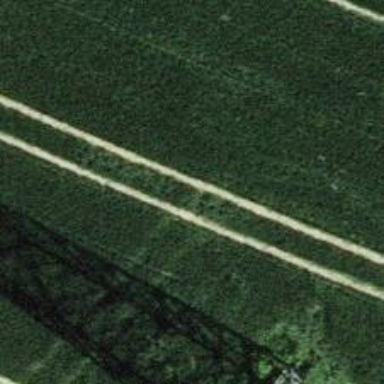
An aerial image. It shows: Power line in the image.